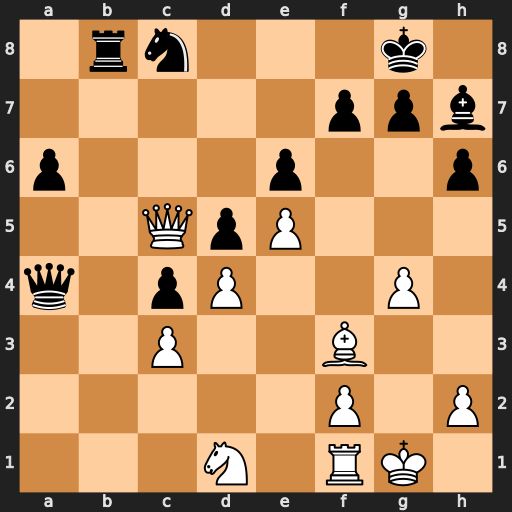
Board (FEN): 1rn3k1/5ppb/p3p2p/2QpP3/q1pP2P1/2P2B2/5P1P/3N1RK1
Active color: w
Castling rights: -
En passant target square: -
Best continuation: Qc7 Bd3 Qxb8